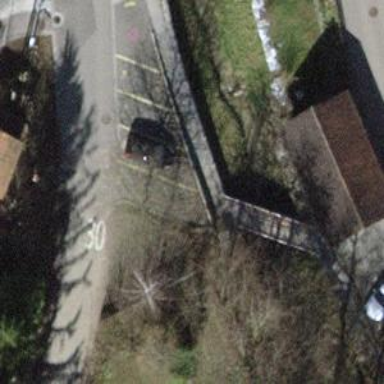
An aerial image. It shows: Footway on bridge.